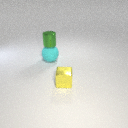
small yellow metal cube to the right of large cyan rubber sphere